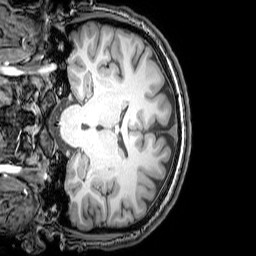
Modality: T1w
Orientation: coronal
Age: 25
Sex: male
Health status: healthy
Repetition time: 0.081 s
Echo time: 0.037 s